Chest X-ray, PA view. Patient: 45 years old, sex M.
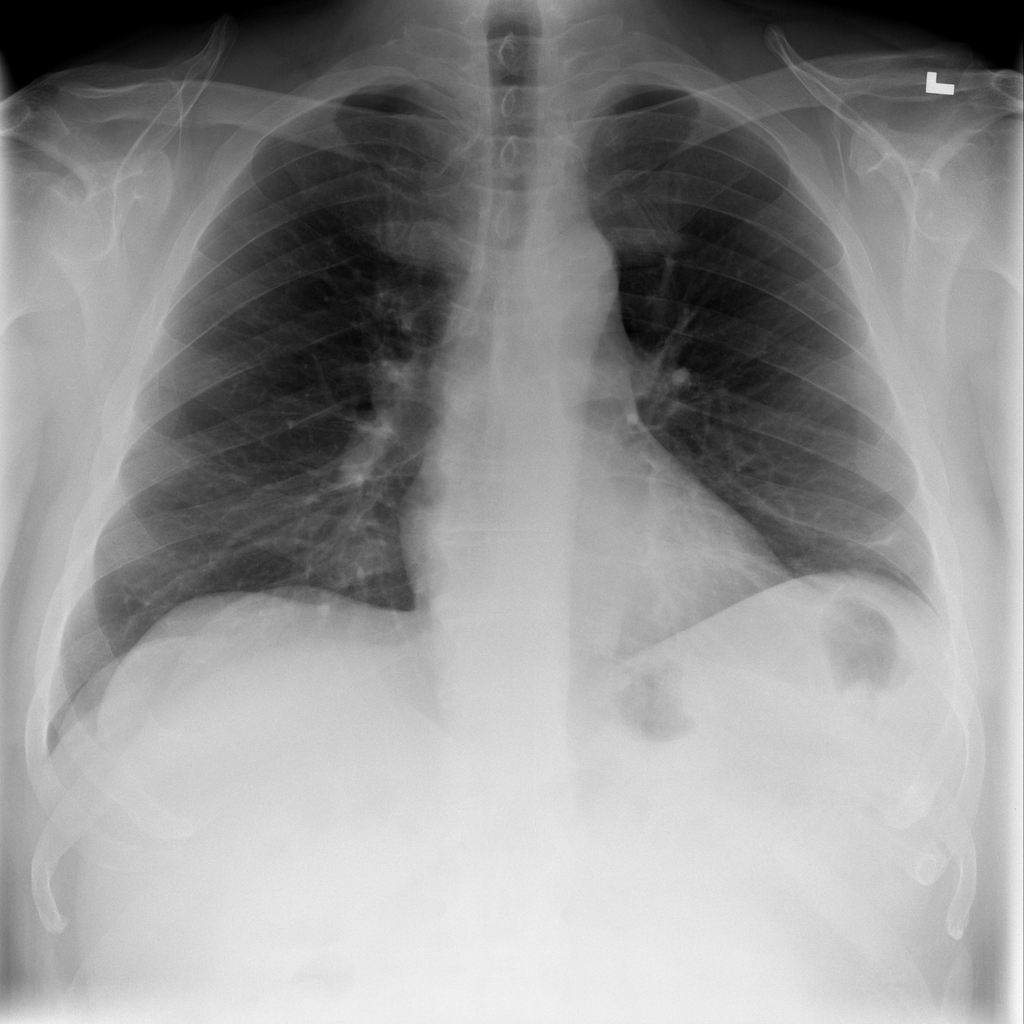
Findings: Atelectasis